Interaction volume radius: 10 \u00c5
Interaction volume height: 20 \u00c5
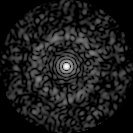
Disorder parameter: 0.8385